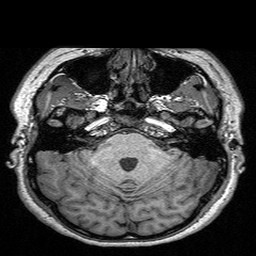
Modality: T1w
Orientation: coronal
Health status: ill
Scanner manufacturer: siemens
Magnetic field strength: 3 T
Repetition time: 2.3 s
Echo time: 0.00298 s